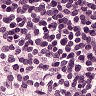
Metastatic tissue present: no